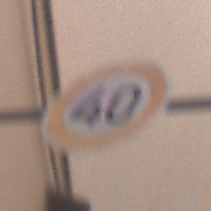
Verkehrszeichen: Geschwindigkeit40
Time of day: MorningAfternoon
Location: Outdoor (Urban)
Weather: Clear
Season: NotSpecified
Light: Natural